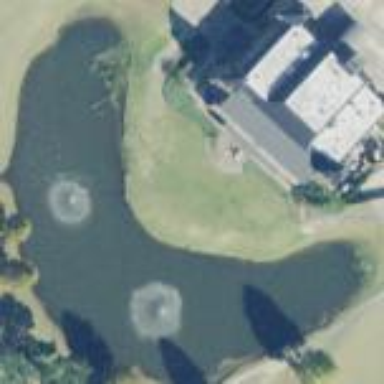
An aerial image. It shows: Water hazard in golf course. The hazard is natural water feature.